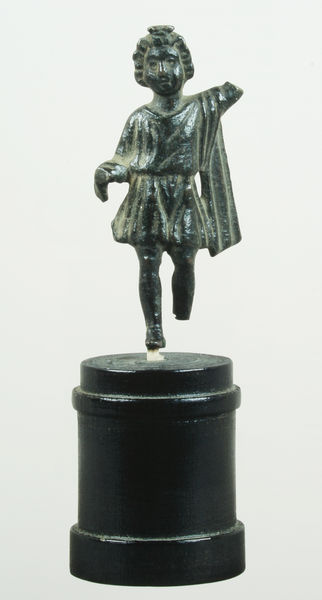
Titel: Lar
Standort: St. Petersburg
Institution: Schloss Pawlowsk
Schlagwörter: dunkel, fuß, hand, kopf, mann, schatten, umhang, weiß, grün, mädchen, bewegung, brust, frau, frisur, geste, grau, haar, kleid, licht, marmor, schwarz, säule, gürtel, schal, tuch, rock, hemd, hose, arm, arme, falten, sockel, stehen, figur, gewand, haare, mantel, stoff, kind, frontal, locken, fliegen, rund, skulptur, statue, beine, taille, bein, füße, laufen, schwer, klein, hat, white, women, black, blouse, dress, face, female, green, grey, hair, lady, nose, old, portrait, robe, skirt, woman, japanese, picture, metall, brown, bronze, faltenwurf, plastik, podest, junge, foto, fotografie, photographie, antike, knabe, dose, ringe, schweben, steht, torso, groß, schwarzweiß, konturen, lauf, stilisiert, fräulein, statuette, vereinfacht, photo, fragment, kaputt, jüngling, jesus, springen, antik, angel, classic, greek, man, roman, stone, gehend, girl, head, young, boy, child, eyes, feet, male, message, metal, sash, stand, fröhlich, basis, gesichtszüge, black and white, tunika, coat, fabric, gesicht, head dress, mouth, scarf, kleinplastik, miniatur, aufnahme, curls, tänzer, youth, model, movement, sculpture, römisch, small, cherub, drape, marble, laufend, human, ancient, arms, cape, cloak, toga, antique, rome, defekt, walk, guß, statues, foot, shoe, eye, legs, armstumpf, roma, figure, chinese, verstümmelt, cheek, fehlen, playing, frühchristlich, jade, montiert, miniature, artifact, figurine, zylinderförmig, vollplastik, hare, carving, füßr, pedestal, kid, dance, dancing, standing, engel, body, photograph, sokel, left, ergänzung, fehlend, felhstücke, gtrün, mein, torzo, dirty, ebony, base, break, broken, greece, leg, missing, rennen, fehlt, cylinder, knickers, victory, cone, lost, young girl, running, draping, right, fusslos, statu, dkulptur, brows, worn, clay, carved, tunic, skip, short hair, young boy, pedastal, damaged, armless, limb, gret, skipping, korpus, kleine prince, hai, gehen, podium, plastik bronze sockel knabe, arm up, gir, classica, breaked, souvenir, missing arm, missing leg, legless, miniture, classicalism, fanciullo, männlich, one leg, one arm, freaky, no foot, liz, missing foot, broke, satue, oy, metgal, oxidated, folders, fehlender fuß, disfigured, trbronze, hop, leg up, one foot